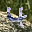
Label: 4